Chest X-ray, PA view. Patient: 39 years old, sex F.
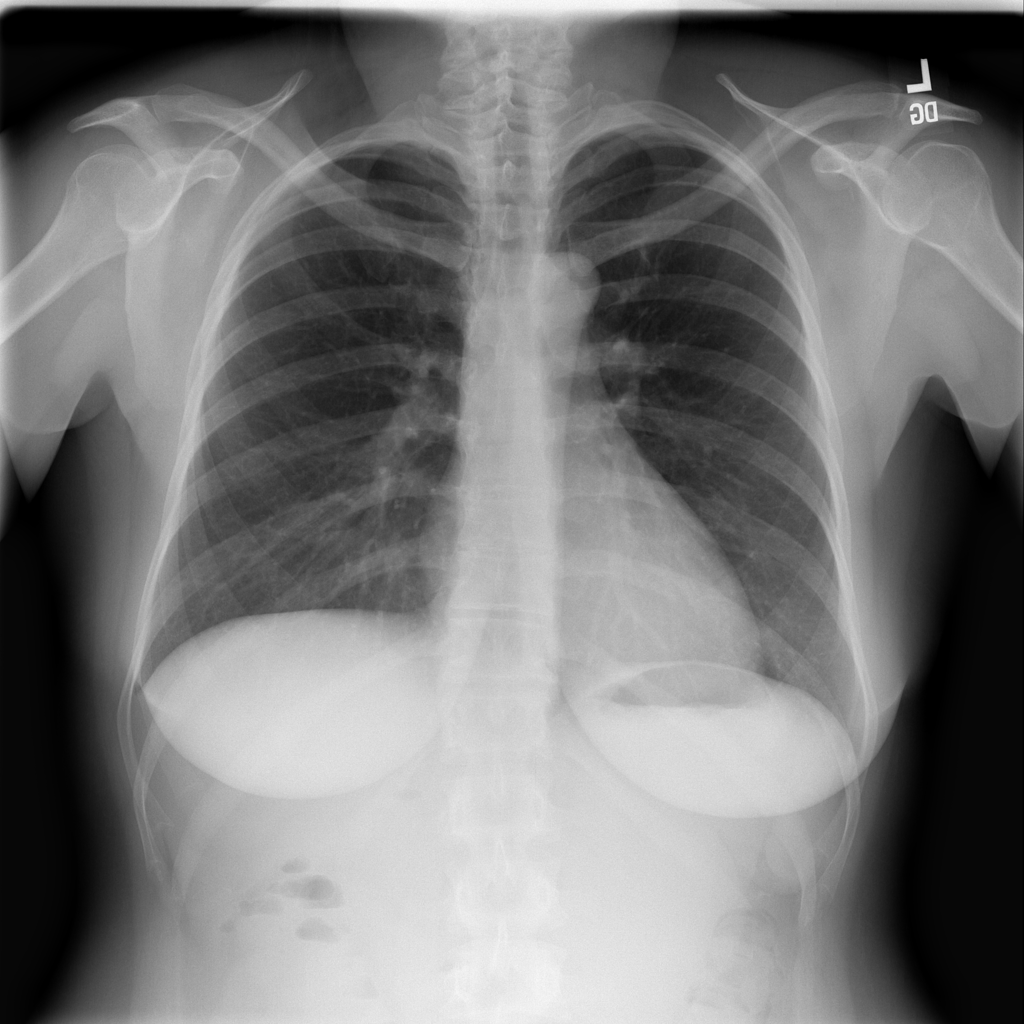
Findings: Infiltration